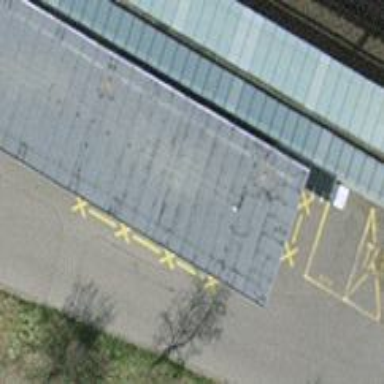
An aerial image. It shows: Kiosk shop.